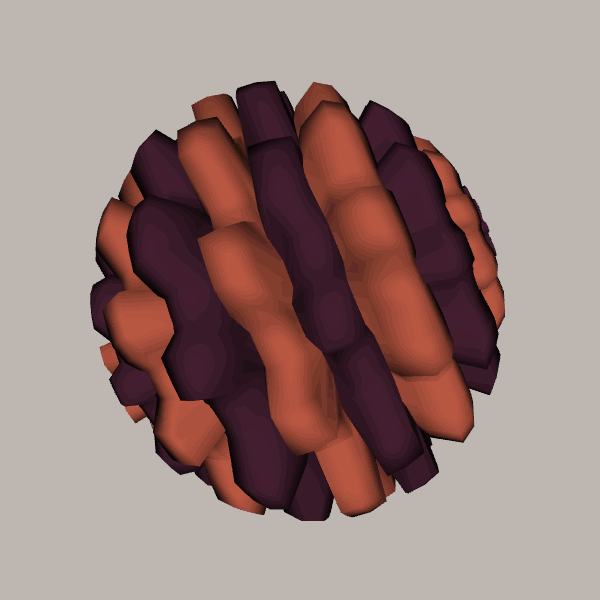
Background: light